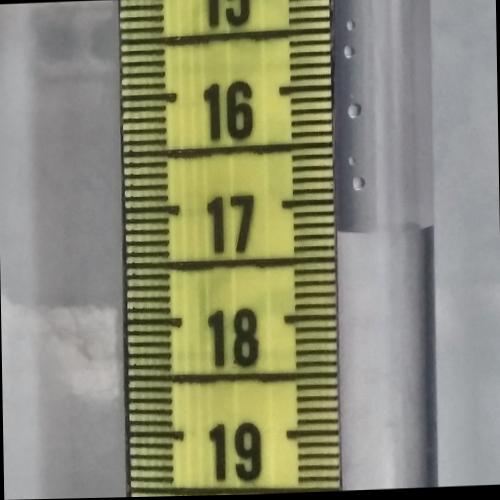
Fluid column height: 17.3 cm